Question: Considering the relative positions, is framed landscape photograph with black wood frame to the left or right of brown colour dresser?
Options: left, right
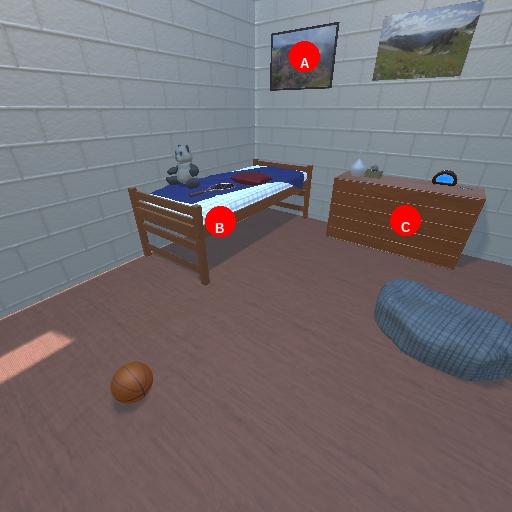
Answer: left